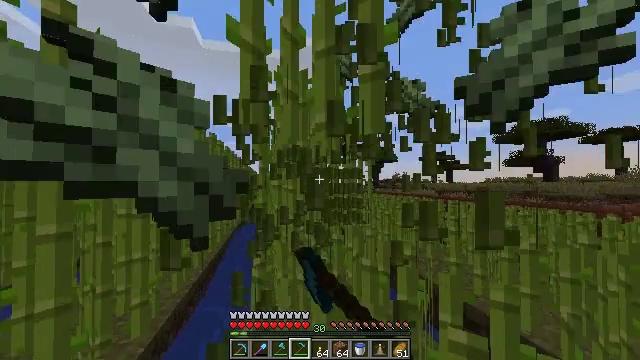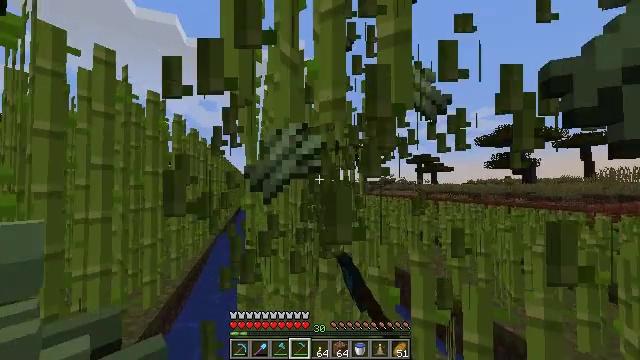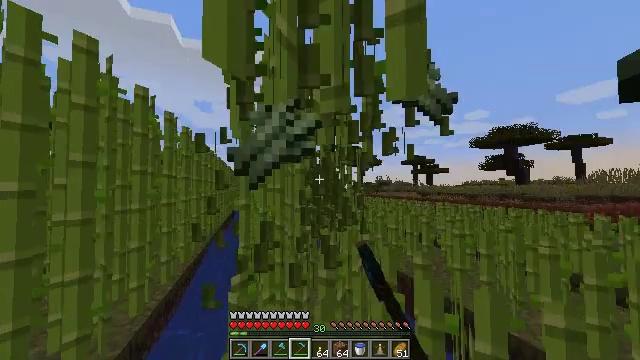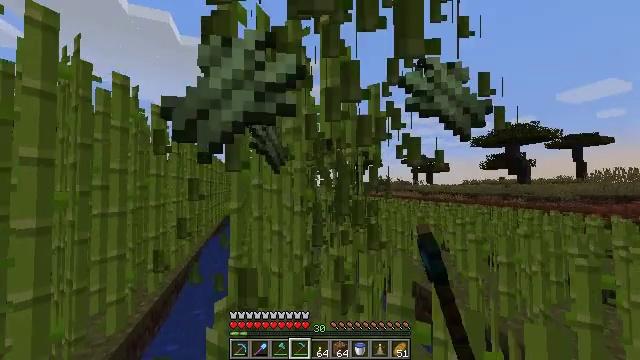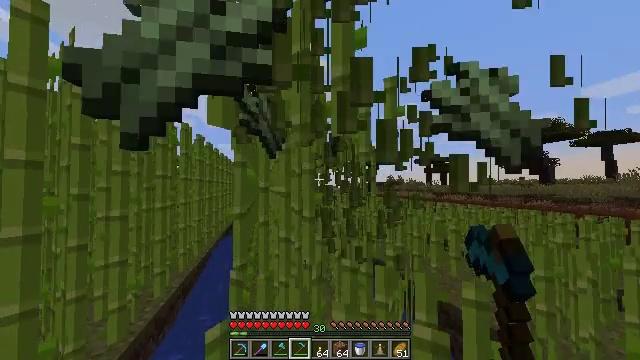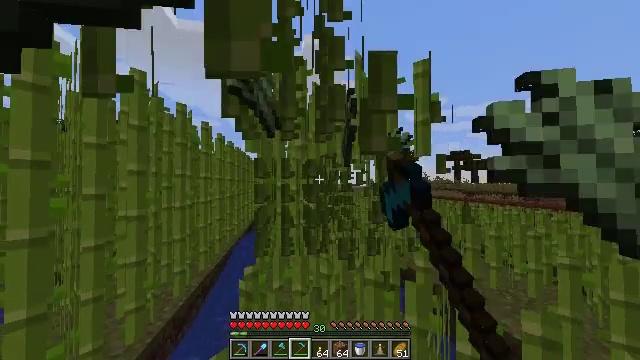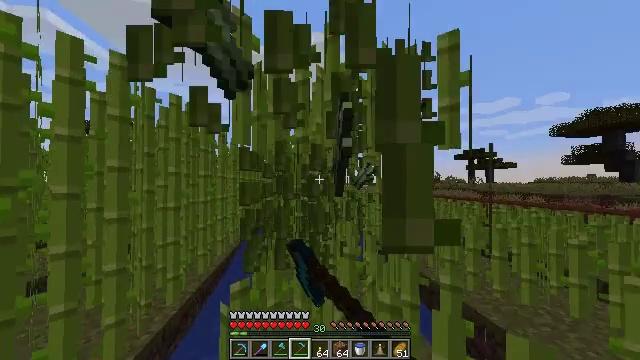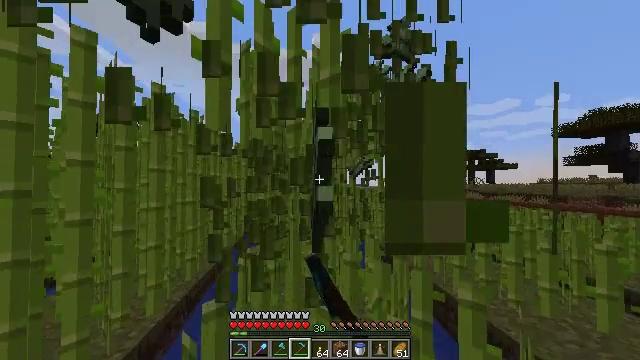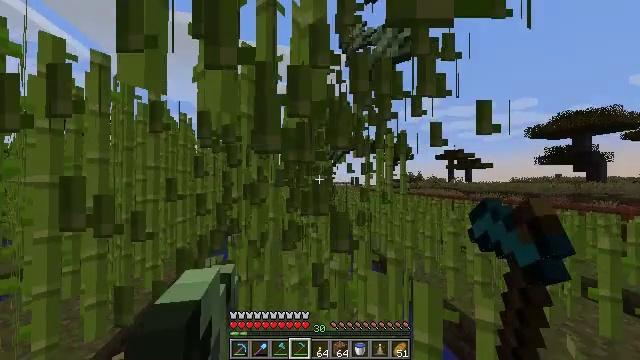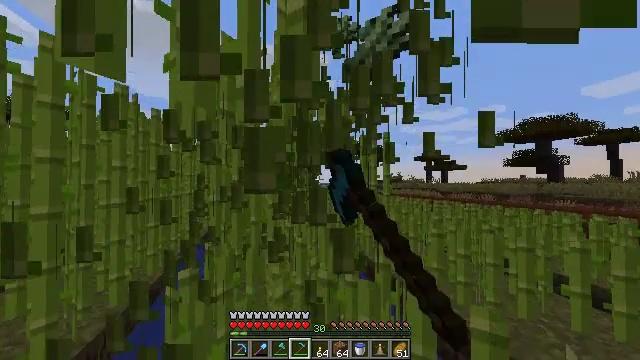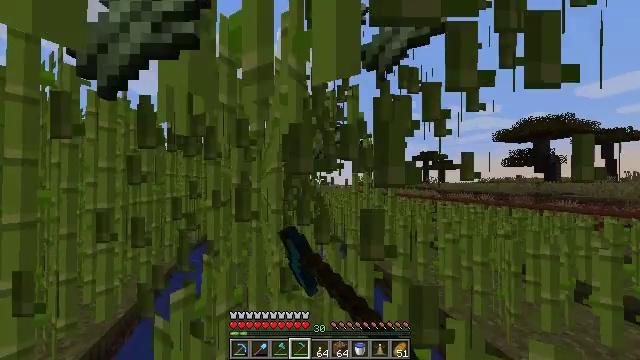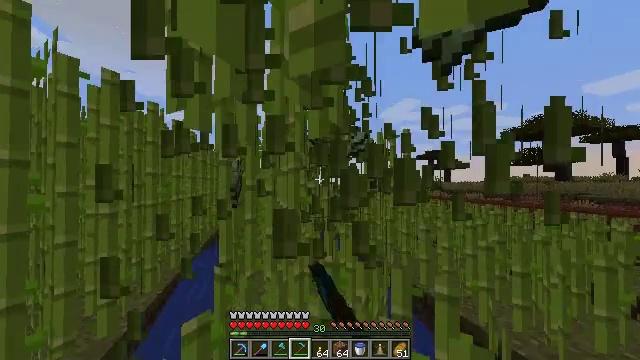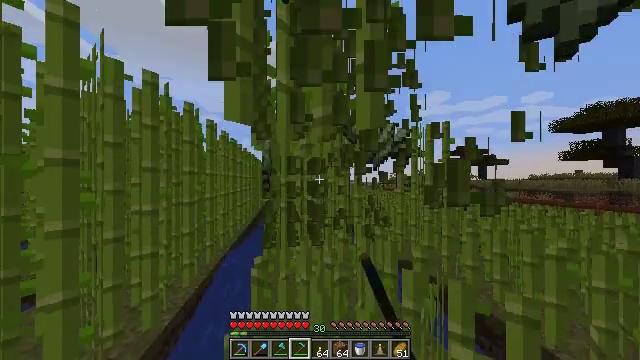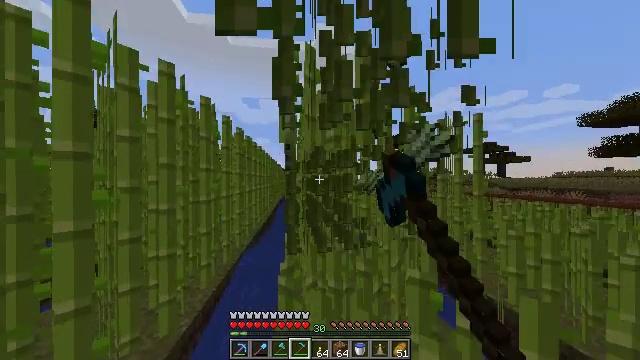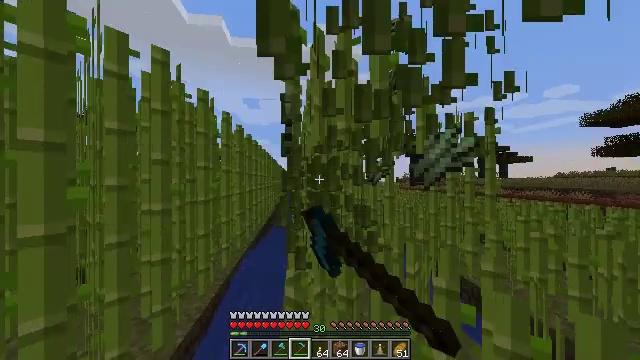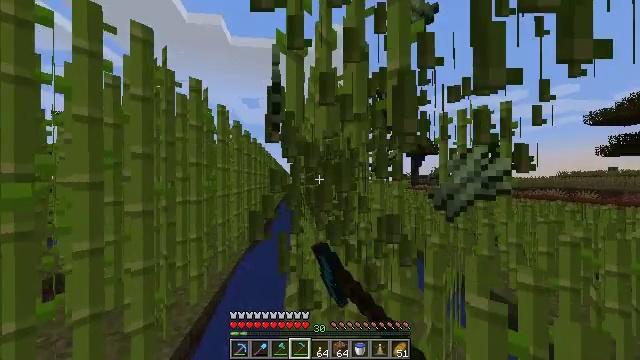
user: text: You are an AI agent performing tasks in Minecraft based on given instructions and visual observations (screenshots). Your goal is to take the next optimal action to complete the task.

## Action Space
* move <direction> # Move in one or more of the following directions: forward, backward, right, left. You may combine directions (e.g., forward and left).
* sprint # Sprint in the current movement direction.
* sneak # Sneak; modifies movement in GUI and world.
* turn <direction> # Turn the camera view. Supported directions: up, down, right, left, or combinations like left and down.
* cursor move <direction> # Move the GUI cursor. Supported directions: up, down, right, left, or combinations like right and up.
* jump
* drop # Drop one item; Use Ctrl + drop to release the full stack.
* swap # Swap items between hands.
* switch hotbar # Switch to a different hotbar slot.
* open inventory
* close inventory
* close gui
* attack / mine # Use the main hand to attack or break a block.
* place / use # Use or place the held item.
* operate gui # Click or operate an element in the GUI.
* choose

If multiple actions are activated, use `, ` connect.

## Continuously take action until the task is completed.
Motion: motion action
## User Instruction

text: Cut down the sugar cane stalks.
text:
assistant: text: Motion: move forward, sprint, turn right, attack / mine
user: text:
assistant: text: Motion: move forward, sprint, turn right, attack / mine
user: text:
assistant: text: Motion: move forward, sprint, attack / mine
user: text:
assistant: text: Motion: move forward, sprint, turn left, attack / mine
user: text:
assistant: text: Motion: move forward, sprint, turn left, attack / mine
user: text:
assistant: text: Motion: move forward, sprint, turn left, attack / mine
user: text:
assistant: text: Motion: move forward, sprint, attack / mine
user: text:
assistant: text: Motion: move forward, sprint, turn right, attack / mine
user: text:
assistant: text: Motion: move forward and move left, sprint, turn right, attack / mine
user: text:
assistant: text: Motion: move forward and move left, sprint, attack / mine
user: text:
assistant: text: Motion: move forward and move left, sprint, attack / mine
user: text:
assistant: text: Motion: move forward and move left, sprint, turn left, attack / mine
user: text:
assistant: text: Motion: move forward, sprint, turn left, attack / mine
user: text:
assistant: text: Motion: move forward, sprint, attack / mine
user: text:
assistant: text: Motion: move forward, sprint, attack / mine
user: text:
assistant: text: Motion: move forward, sprint, turn right, attack / mine
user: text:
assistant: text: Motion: move forward, sprint, turn right, attack / mine
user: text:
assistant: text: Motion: move forward, sprint, attack / mine
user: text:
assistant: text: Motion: move forward, sprint, attack / mine
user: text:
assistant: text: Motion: move forward, sprint, turn left, attack / mine
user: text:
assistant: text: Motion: move forward, sprint, turn left, attack / mine
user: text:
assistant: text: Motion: move forward, sprint, attack / mine
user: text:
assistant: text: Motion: move forward, sprint, attack / mine
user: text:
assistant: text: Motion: move forward, sprint, turn right, attack / mine
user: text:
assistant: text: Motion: move forward, sprint, turn right, attack / mine
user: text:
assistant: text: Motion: move forward and move left, sprint, attack / mine
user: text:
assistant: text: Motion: move forward and move left, sprint, attack / mine
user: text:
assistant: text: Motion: move forward and move left, sprint, turn left, attack / mine
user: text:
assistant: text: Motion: move forward and move left, sprint, turn left, attack / mine
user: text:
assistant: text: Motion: move forward, sprint, attack / mine